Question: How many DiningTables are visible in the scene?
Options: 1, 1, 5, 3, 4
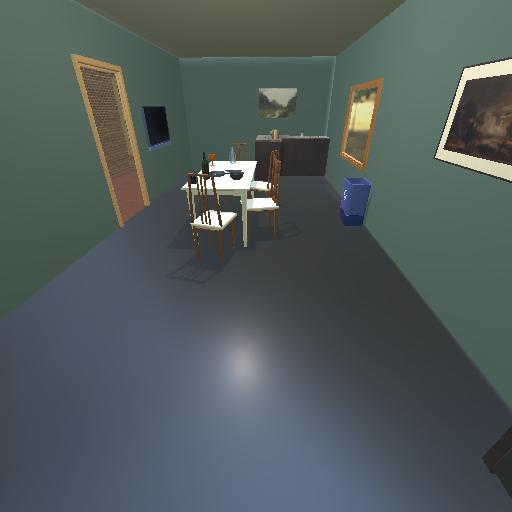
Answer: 1